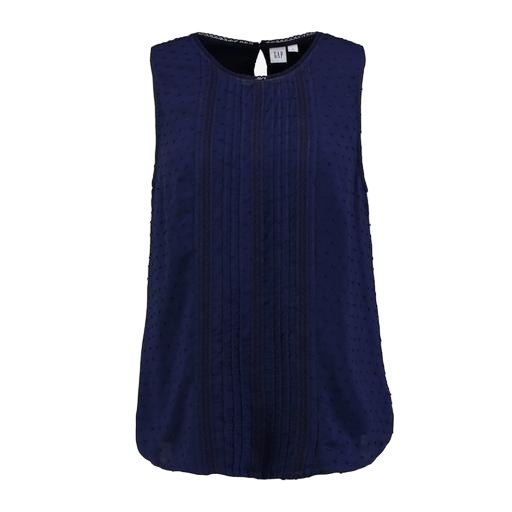
navy spot pleat front top, blue pleated-front georgette top, dark blue tank, white background